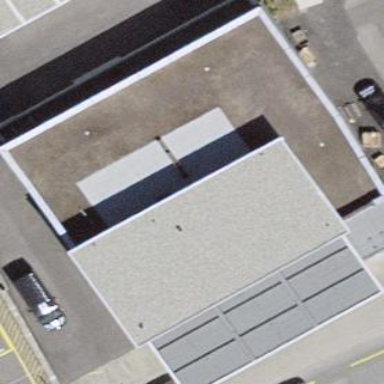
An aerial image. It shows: Building.